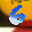
Label: 6